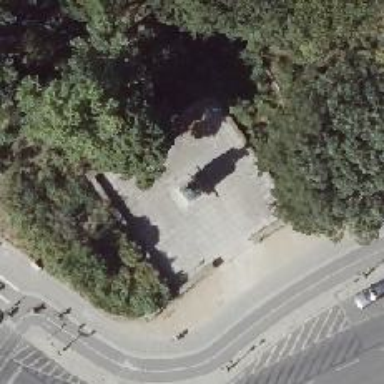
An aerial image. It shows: Memorial featuring statue.